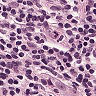
Metastatic tissue present: no